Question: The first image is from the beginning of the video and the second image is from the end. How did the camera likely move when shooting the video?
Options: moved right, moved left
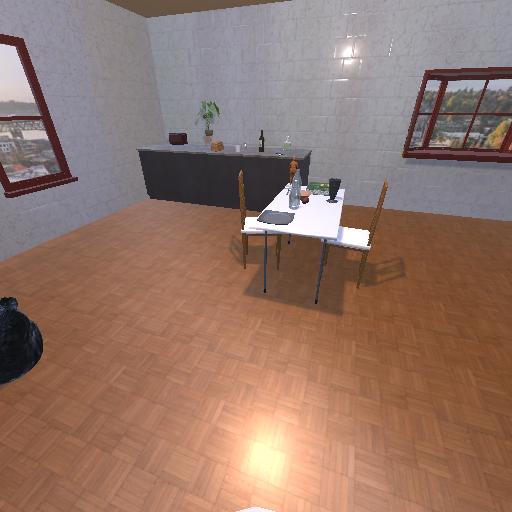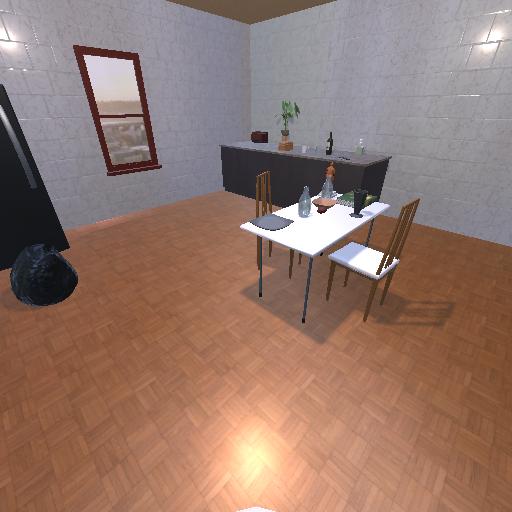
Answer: moved right